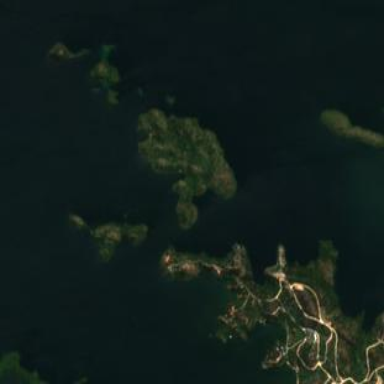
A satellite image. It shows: Islet.